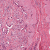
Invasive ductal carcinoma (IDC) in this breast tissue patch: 1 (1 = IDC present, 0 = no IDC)